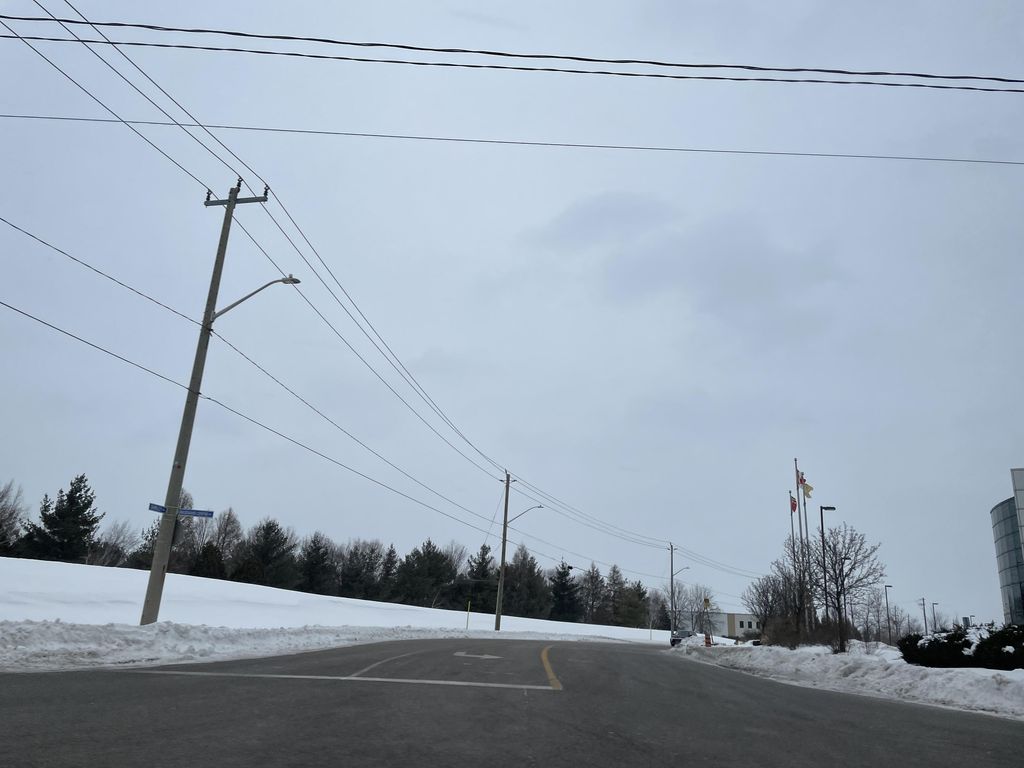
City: kitchener-waterloo